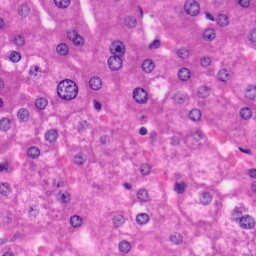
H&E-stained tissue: Liver